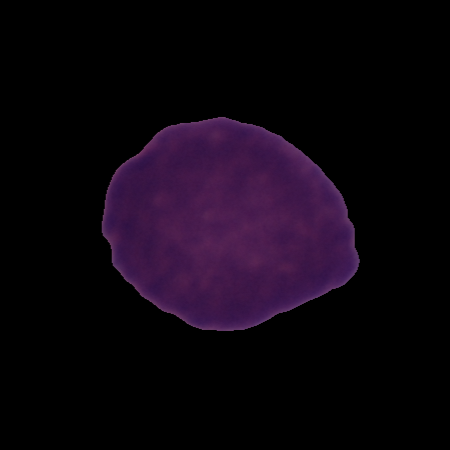
Label: cancer